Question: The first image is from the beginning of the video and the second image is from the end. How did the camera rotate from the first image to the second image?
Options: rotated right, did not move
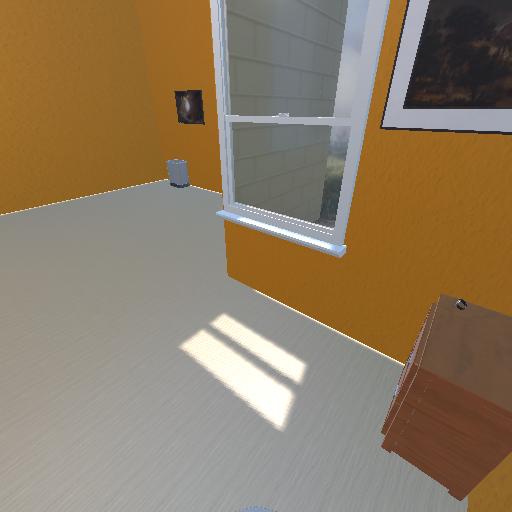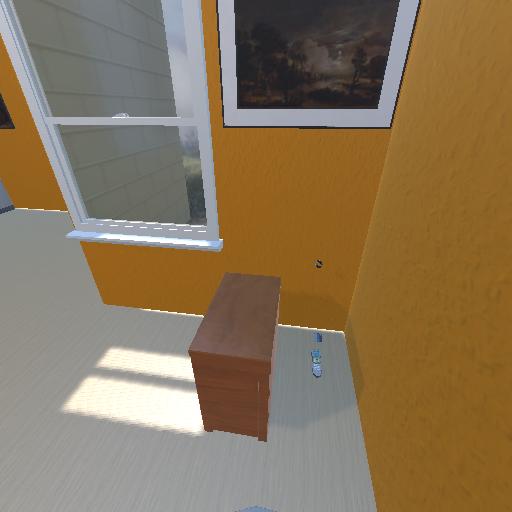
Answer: rotated right